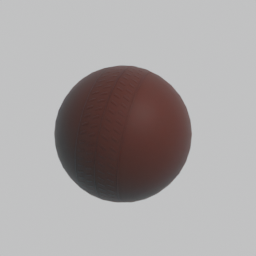
Label: tools